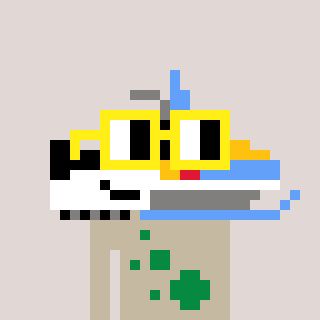
a pixel art character with square yellow glasses, a snowmobile-shaped head and a bege-colored body on a warm background